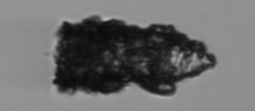
Label: Tintinnopsis